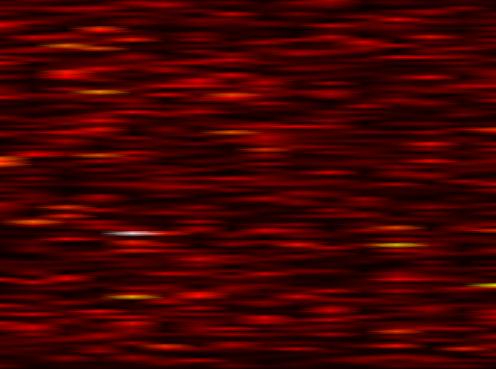
Label: WOLA